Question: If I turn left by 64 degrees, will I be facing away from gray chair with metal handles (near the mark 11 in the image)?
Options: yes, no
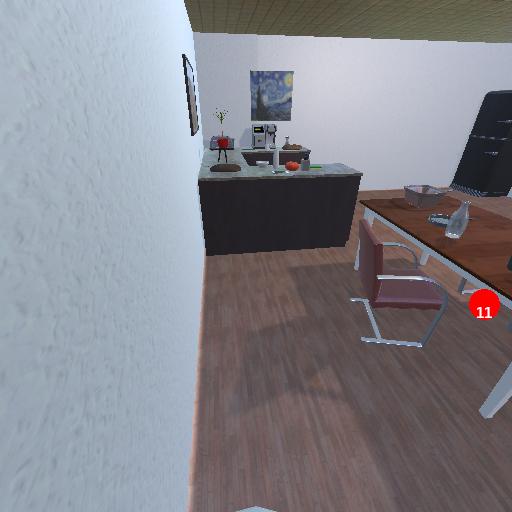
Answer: yes